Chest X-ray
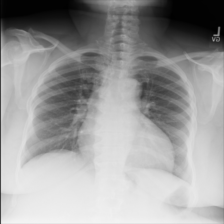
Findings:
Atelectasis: negative
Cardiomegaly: negative
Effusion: negative
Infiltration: negative
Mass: negative
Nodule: negative
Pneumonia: negative
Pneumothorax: negative
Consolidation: negative
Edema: negative
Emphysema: negative
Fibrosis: negative
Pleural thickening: negative
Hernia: negative